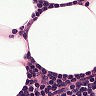
Metastatic tissue present: no